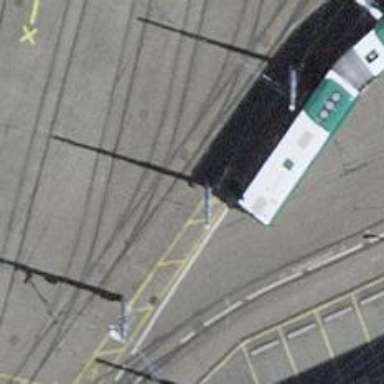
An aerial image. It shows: Tram railway with electrified contact lines. The scene is at service yard with one track.